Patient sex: M
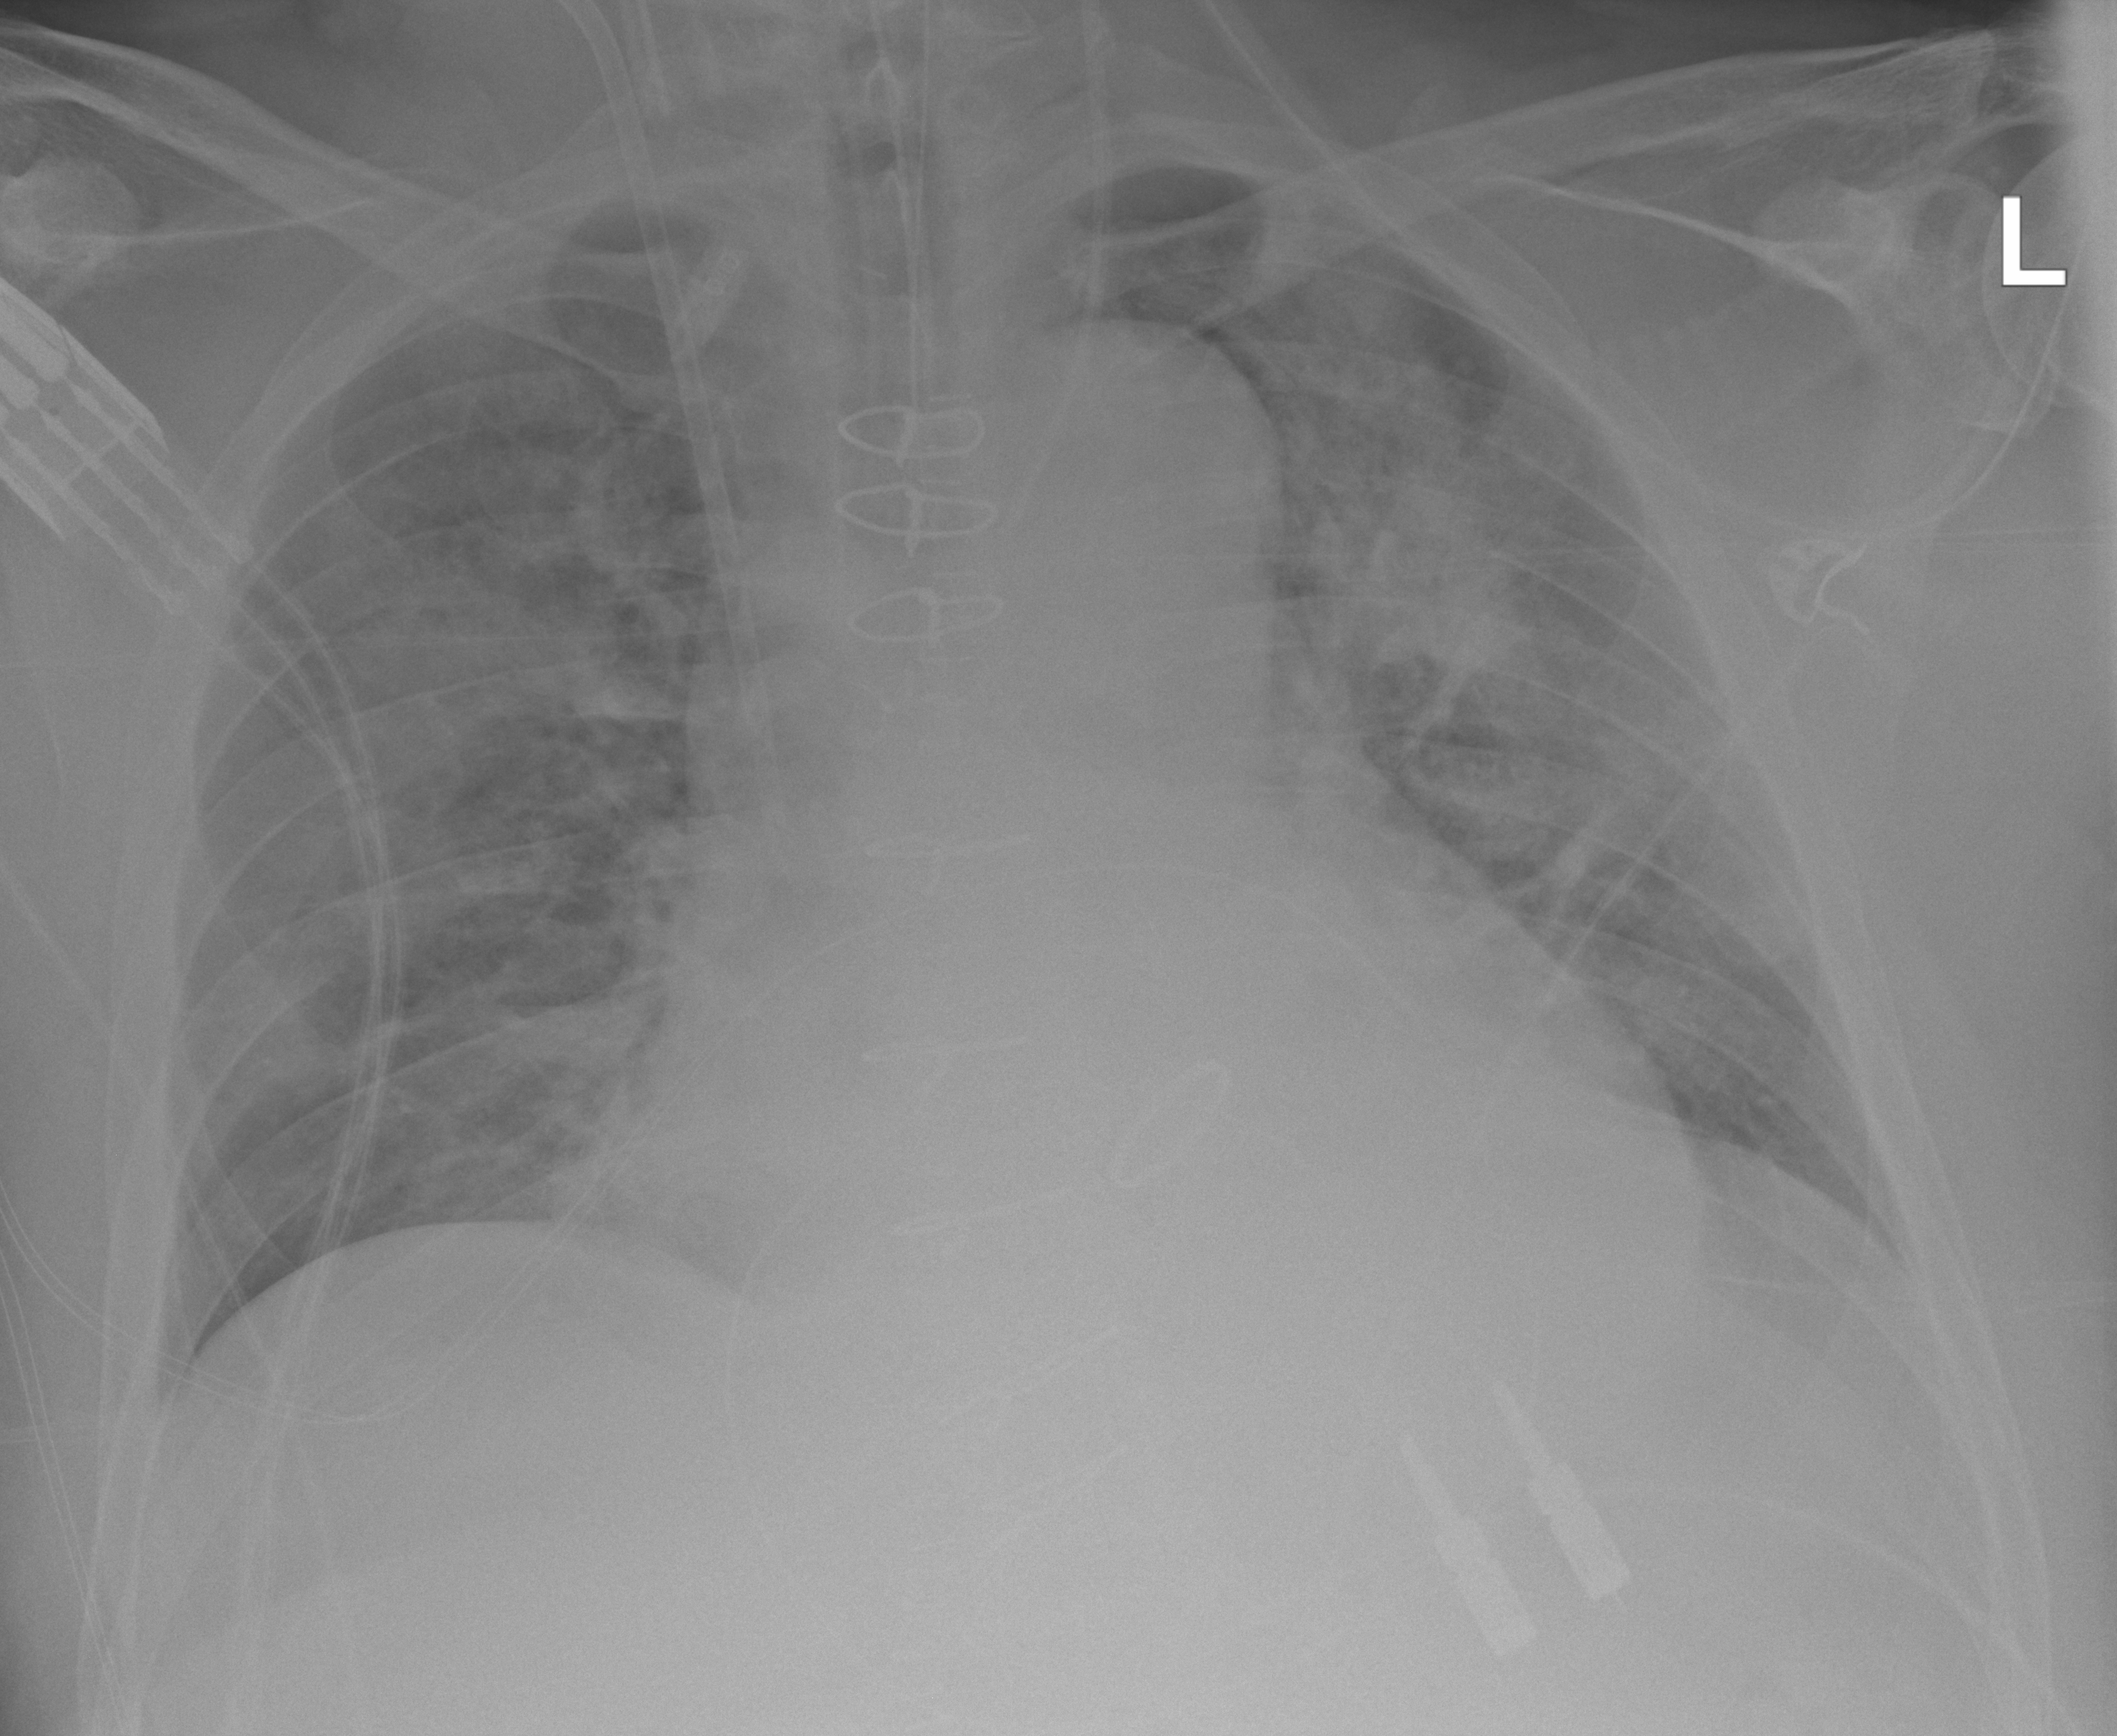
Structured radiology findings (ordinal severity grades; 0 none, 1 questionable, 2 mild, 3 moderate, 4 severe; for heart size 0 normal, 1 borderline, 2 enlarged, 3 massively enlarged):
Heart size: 2
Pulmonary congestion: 2
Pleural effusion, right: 0
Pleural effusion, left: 0
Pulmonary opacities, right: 2
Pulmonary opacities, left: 2
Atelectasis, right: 2
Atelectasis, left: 2